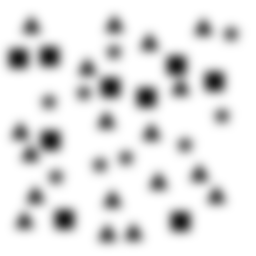
Squares: 9
Triangles: 18
Stars: 9
Total shapes: 36